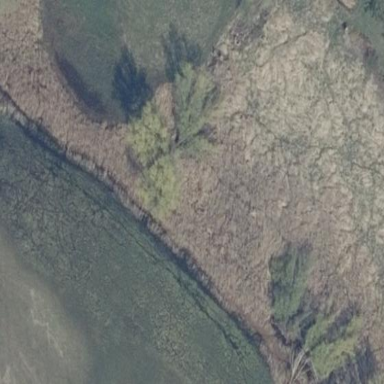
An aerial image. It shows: Wetland area characterized by wet meadow.